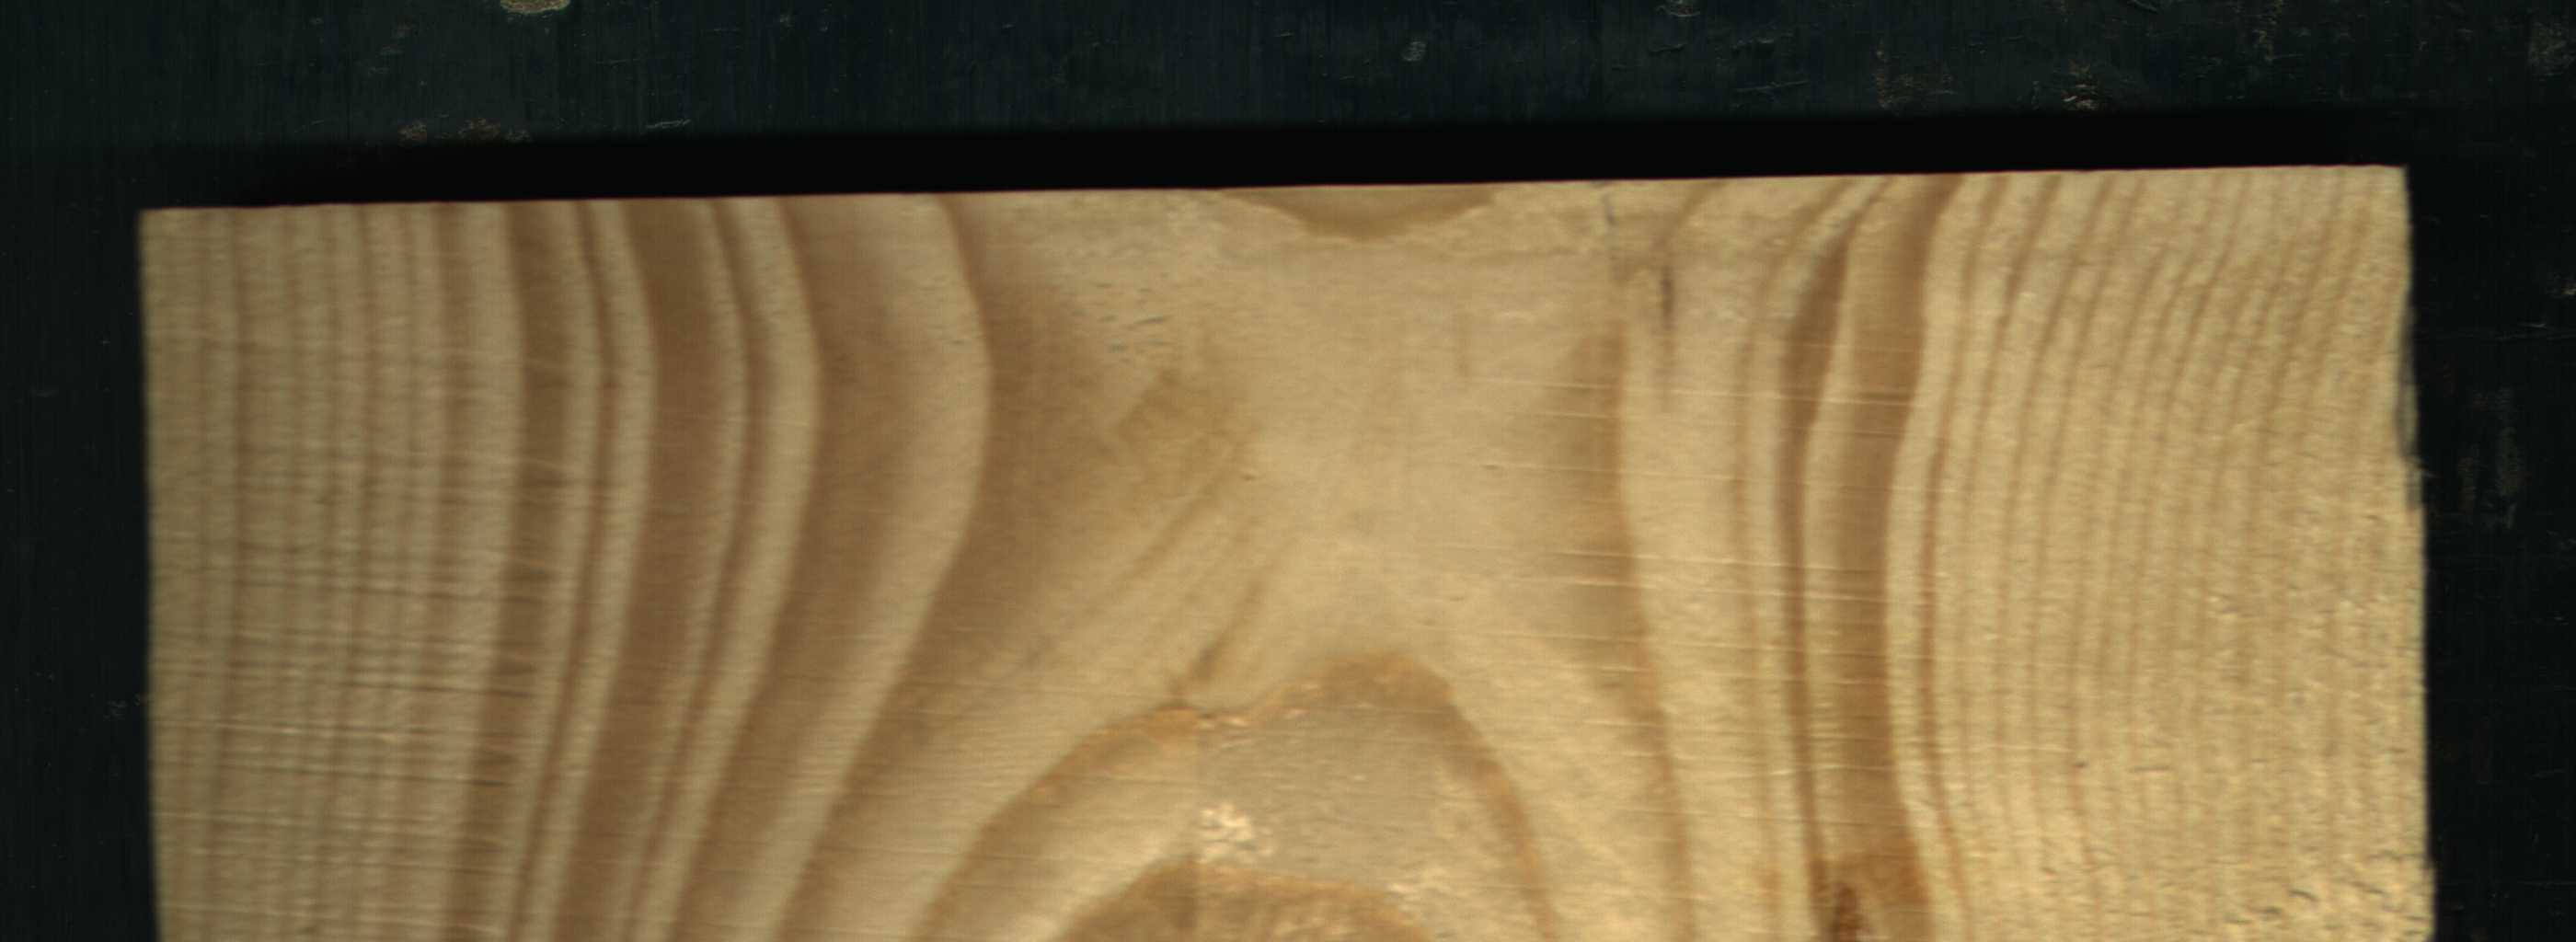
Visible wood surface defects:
resin